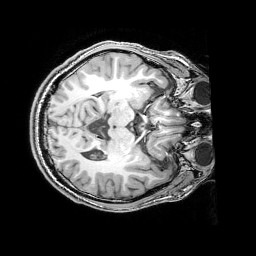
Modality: T1w
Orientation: axial